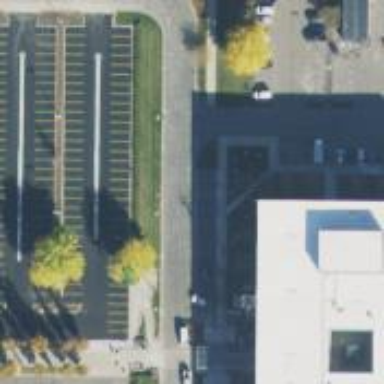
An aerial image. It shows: Parking space.